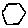
Label: hexagon